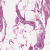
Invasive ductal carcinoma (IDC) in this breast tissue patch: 0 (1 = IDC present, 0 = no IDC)